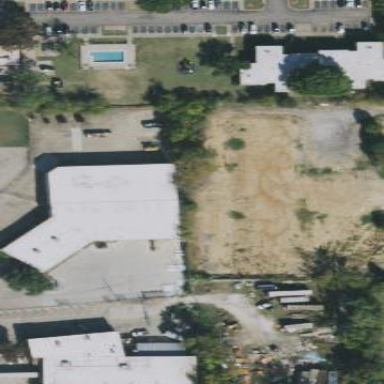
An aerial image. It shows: Warehouse.